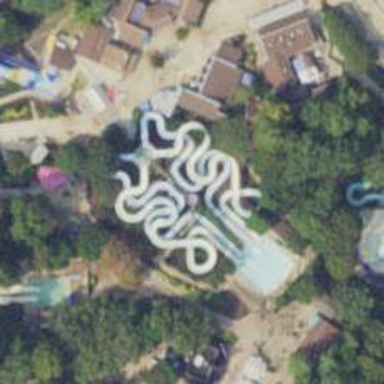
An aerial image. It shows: Water slide attraction.